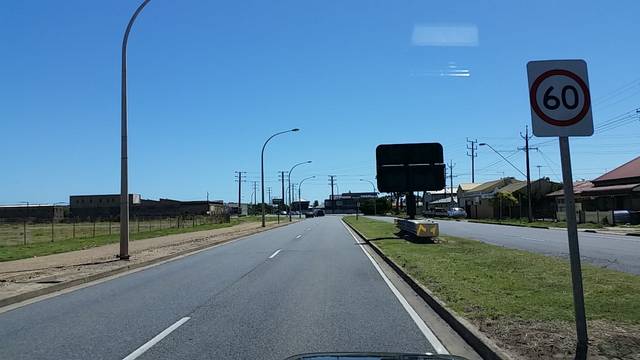
Region: Australia
Coordinates: -34.839, 138.5